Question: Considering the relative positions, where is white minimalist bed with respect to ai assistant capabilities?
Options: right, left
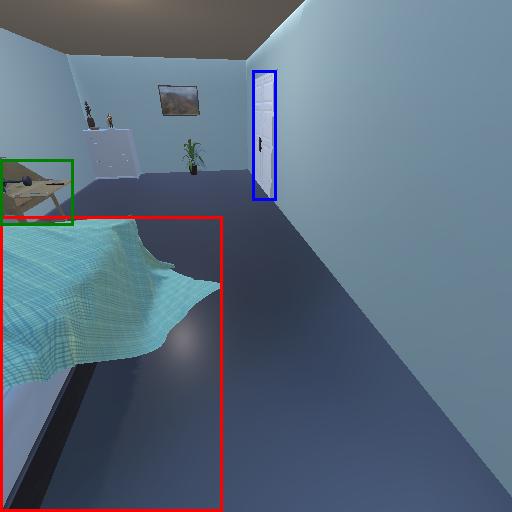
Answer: right